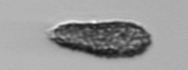
Label: Pseudochattonella_farcimen